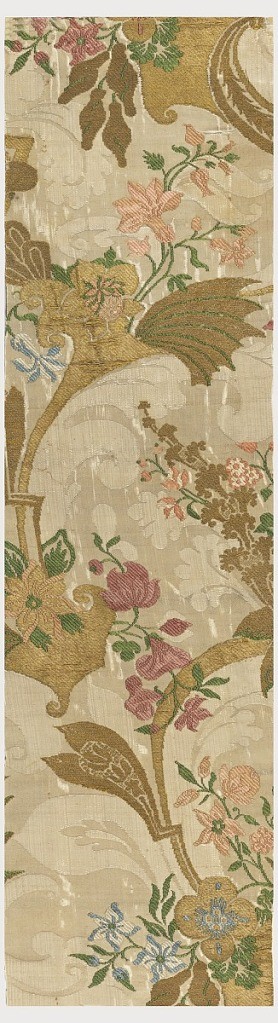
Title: Fragment
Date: late 17th–early 18th century
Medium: silk, metallic yarns Technique: 4/1 satin damask with discontinuous supplementary weft patterning (brocaded)
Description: Silk satin damask in the 'bizarre' style, showing flowers In blue, green, pinks, ivory and gold metallic on a taupe ground.